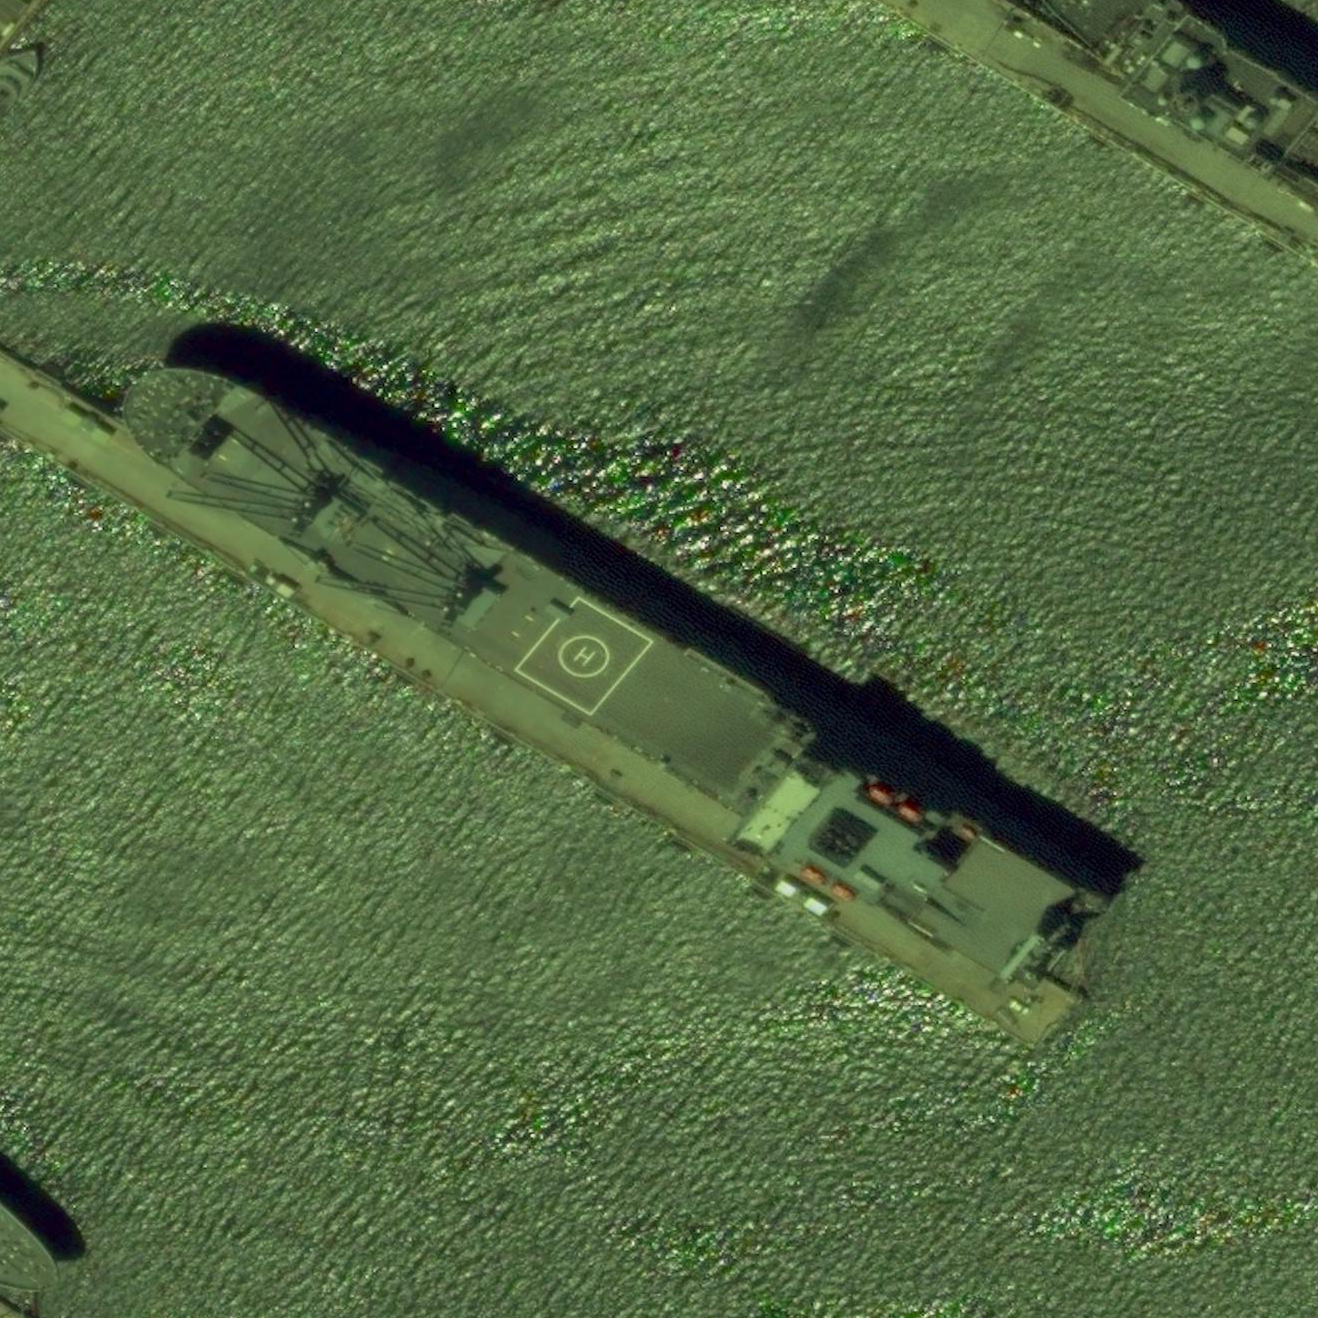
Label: civil